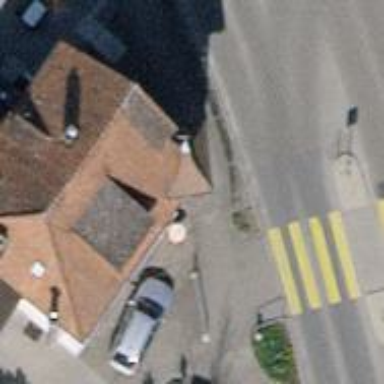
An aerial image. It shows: Beauty shop.